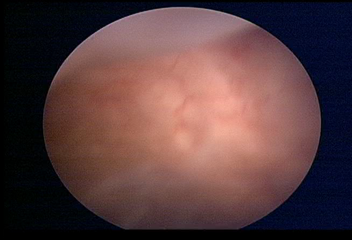
Modality: WLC
Class: Normal mucosa
Bladder cancer association: No